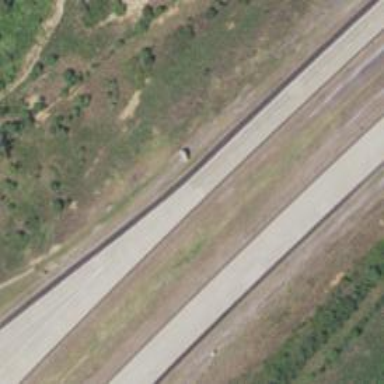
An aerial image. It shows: Motorway.